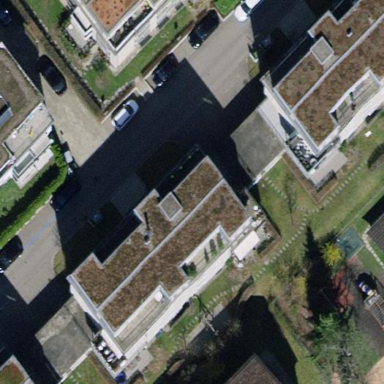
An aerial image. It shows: Building with tiled roof.